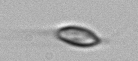
Label: Chrysochromulina